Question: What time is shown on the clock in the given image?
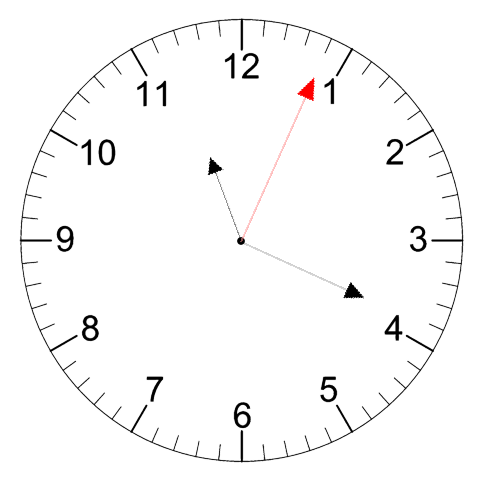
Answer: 11:19:04